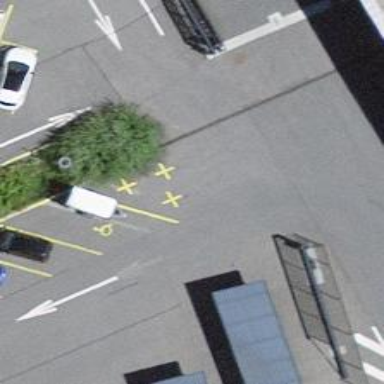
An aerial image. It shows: Gate.